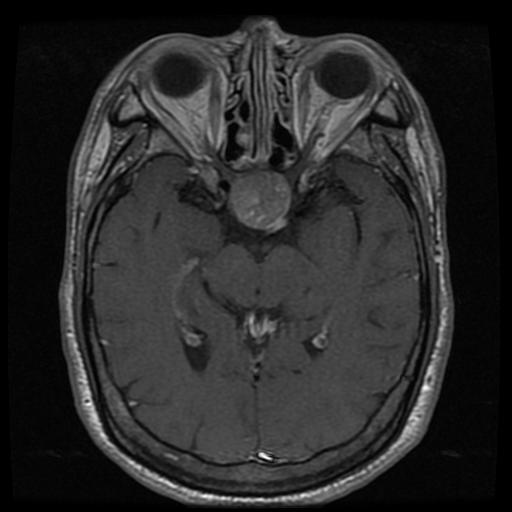
Label: pituitary